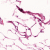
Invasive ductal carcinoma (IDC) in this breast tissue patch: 0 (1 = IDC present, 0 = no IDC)